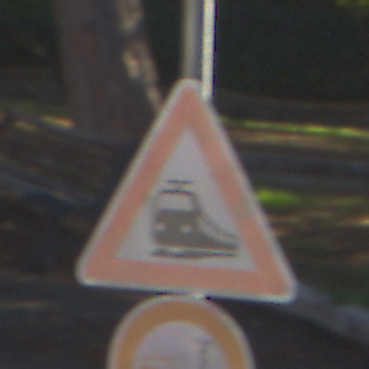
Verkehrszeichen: Bahnuebergang
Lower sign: VerbotUeberholenEinspurigeFahrzeuge
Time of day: MorningAfternoon
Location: Outdoor (Suburban)
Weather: Clear
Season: NotSpecified
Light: Natural